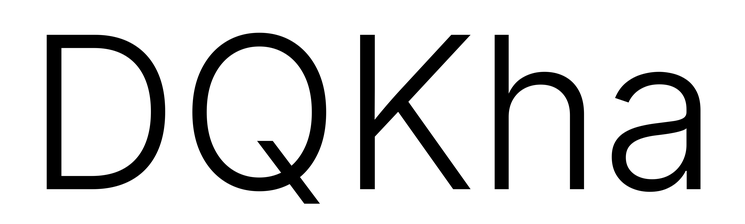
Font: Inter_Light